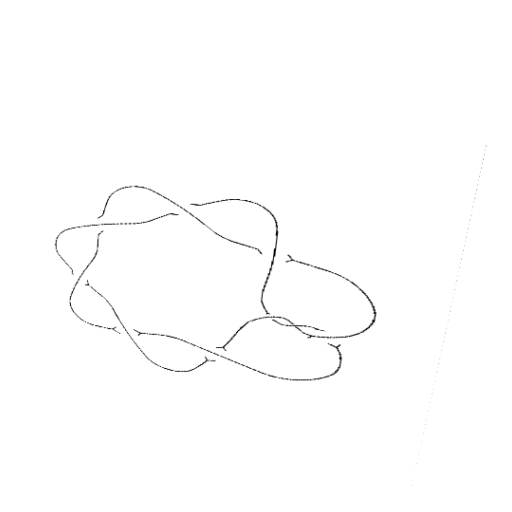
Crossing number: 9